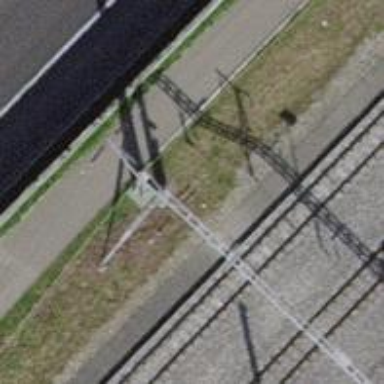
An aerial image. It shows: Power pole.